Question: I just added twitter bootstrap to my website, but it does not seem like it works the way I want it to on the form fields that use custom fonts. The form inputs get pushed to a smaller height, and the content is cut off. Adding height does not help either.
I need to fix this somehow.

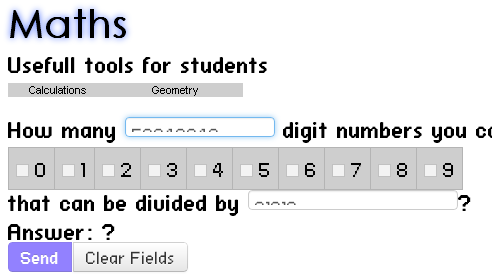
Answer: Add a larger 'height' and 'line-height'.
For example:
'''
.input-medium {
height: 2em;
line-height: 1em;
}
'''